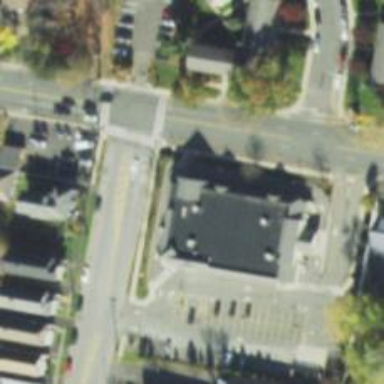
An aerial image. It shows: Pharmacy providing healthcare services.